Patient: sex M, age 57
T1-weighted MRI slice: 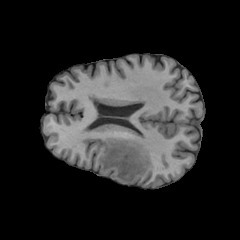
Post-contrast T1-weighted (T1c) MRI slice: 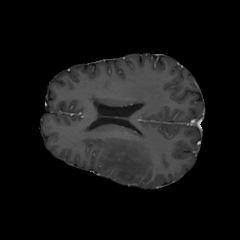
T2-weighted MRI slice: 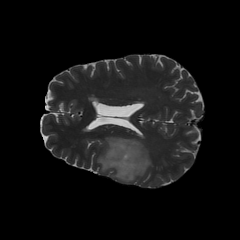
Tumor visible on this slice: yes
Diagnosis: Astrocytoma, IDH-wildtype
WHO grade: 2